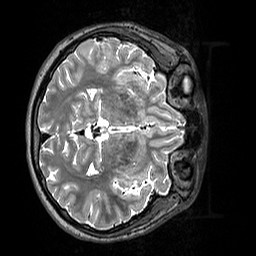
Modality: T2w
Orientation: axial
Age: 22
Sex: female
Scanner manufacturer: siemens
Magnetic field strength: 3 T
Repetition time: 3.2 s
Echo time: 0.412 s